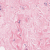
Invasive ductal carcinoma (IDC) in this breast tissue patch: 0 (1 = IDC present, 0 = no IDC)